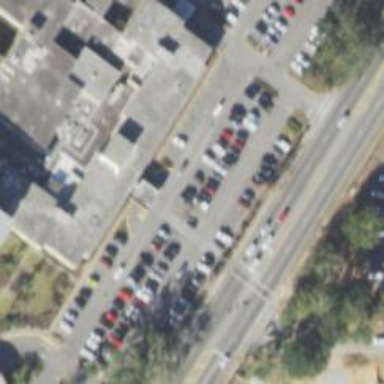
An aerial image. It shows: Parking space is available.